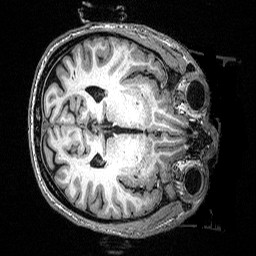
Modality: T1w
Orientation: axial
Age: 47
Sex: male
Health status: healthy
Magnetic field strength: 3 T
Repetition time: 2.53 s
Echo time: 0.00331 s